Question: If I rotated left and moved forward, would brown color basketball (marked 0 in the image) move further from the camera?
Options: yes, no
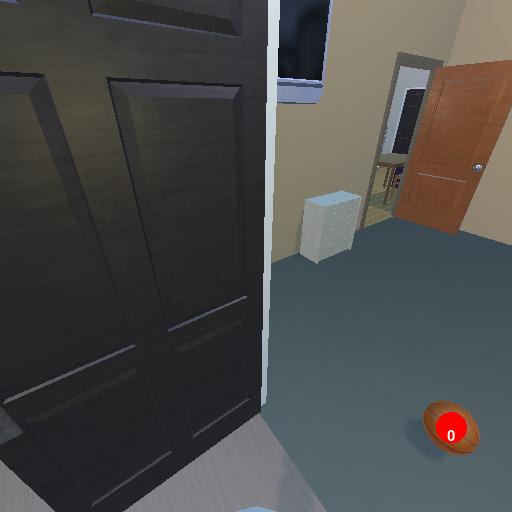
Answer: yes